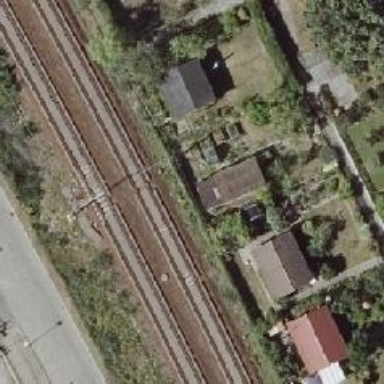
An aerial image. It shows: Railway signal.